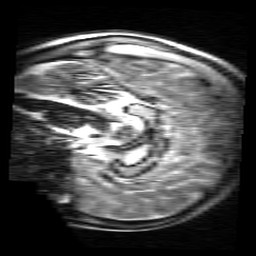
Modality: MP2RAGE
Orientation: sagittal
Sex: male
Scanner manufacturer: siemens
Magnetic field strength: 3 T
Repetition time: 5 s
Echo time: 0.00355 s